Question: In NetBeans 7.4.0, when I doubleclick certain words in the code, NetBeans highlights all of them (in my case, in yellow). For the sake of clarity, and hopefully to avoid any kneejerk downvotes, I am not referring to the background color of selected text, or the text on the caret's current row.

Having recently decided to change the editor's colors (tools --> options, fonts & colors tab), I have been unable to figure out the offical name of this doubleclick highlighting to address it's color. I have been through the entire list of choices on the syntax, highlighting, annotation, diff, and versioning sub-tabs without finding an entry with a background color that seemed to match the doubleclick highlighting.
How do I change the background color of this doubleclick highlighted text?
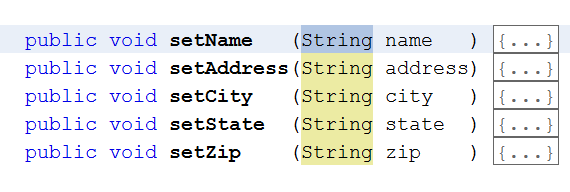
Answer: Well the thing your looking for is called occurrences and it can be found in the path:
tools -> options -> fonts&color -> syntax
except it's not in all of the languages, try highlighting the specific language you want this to be a different color in and then you should have the option to change "Mark Occurrences"